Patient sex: F
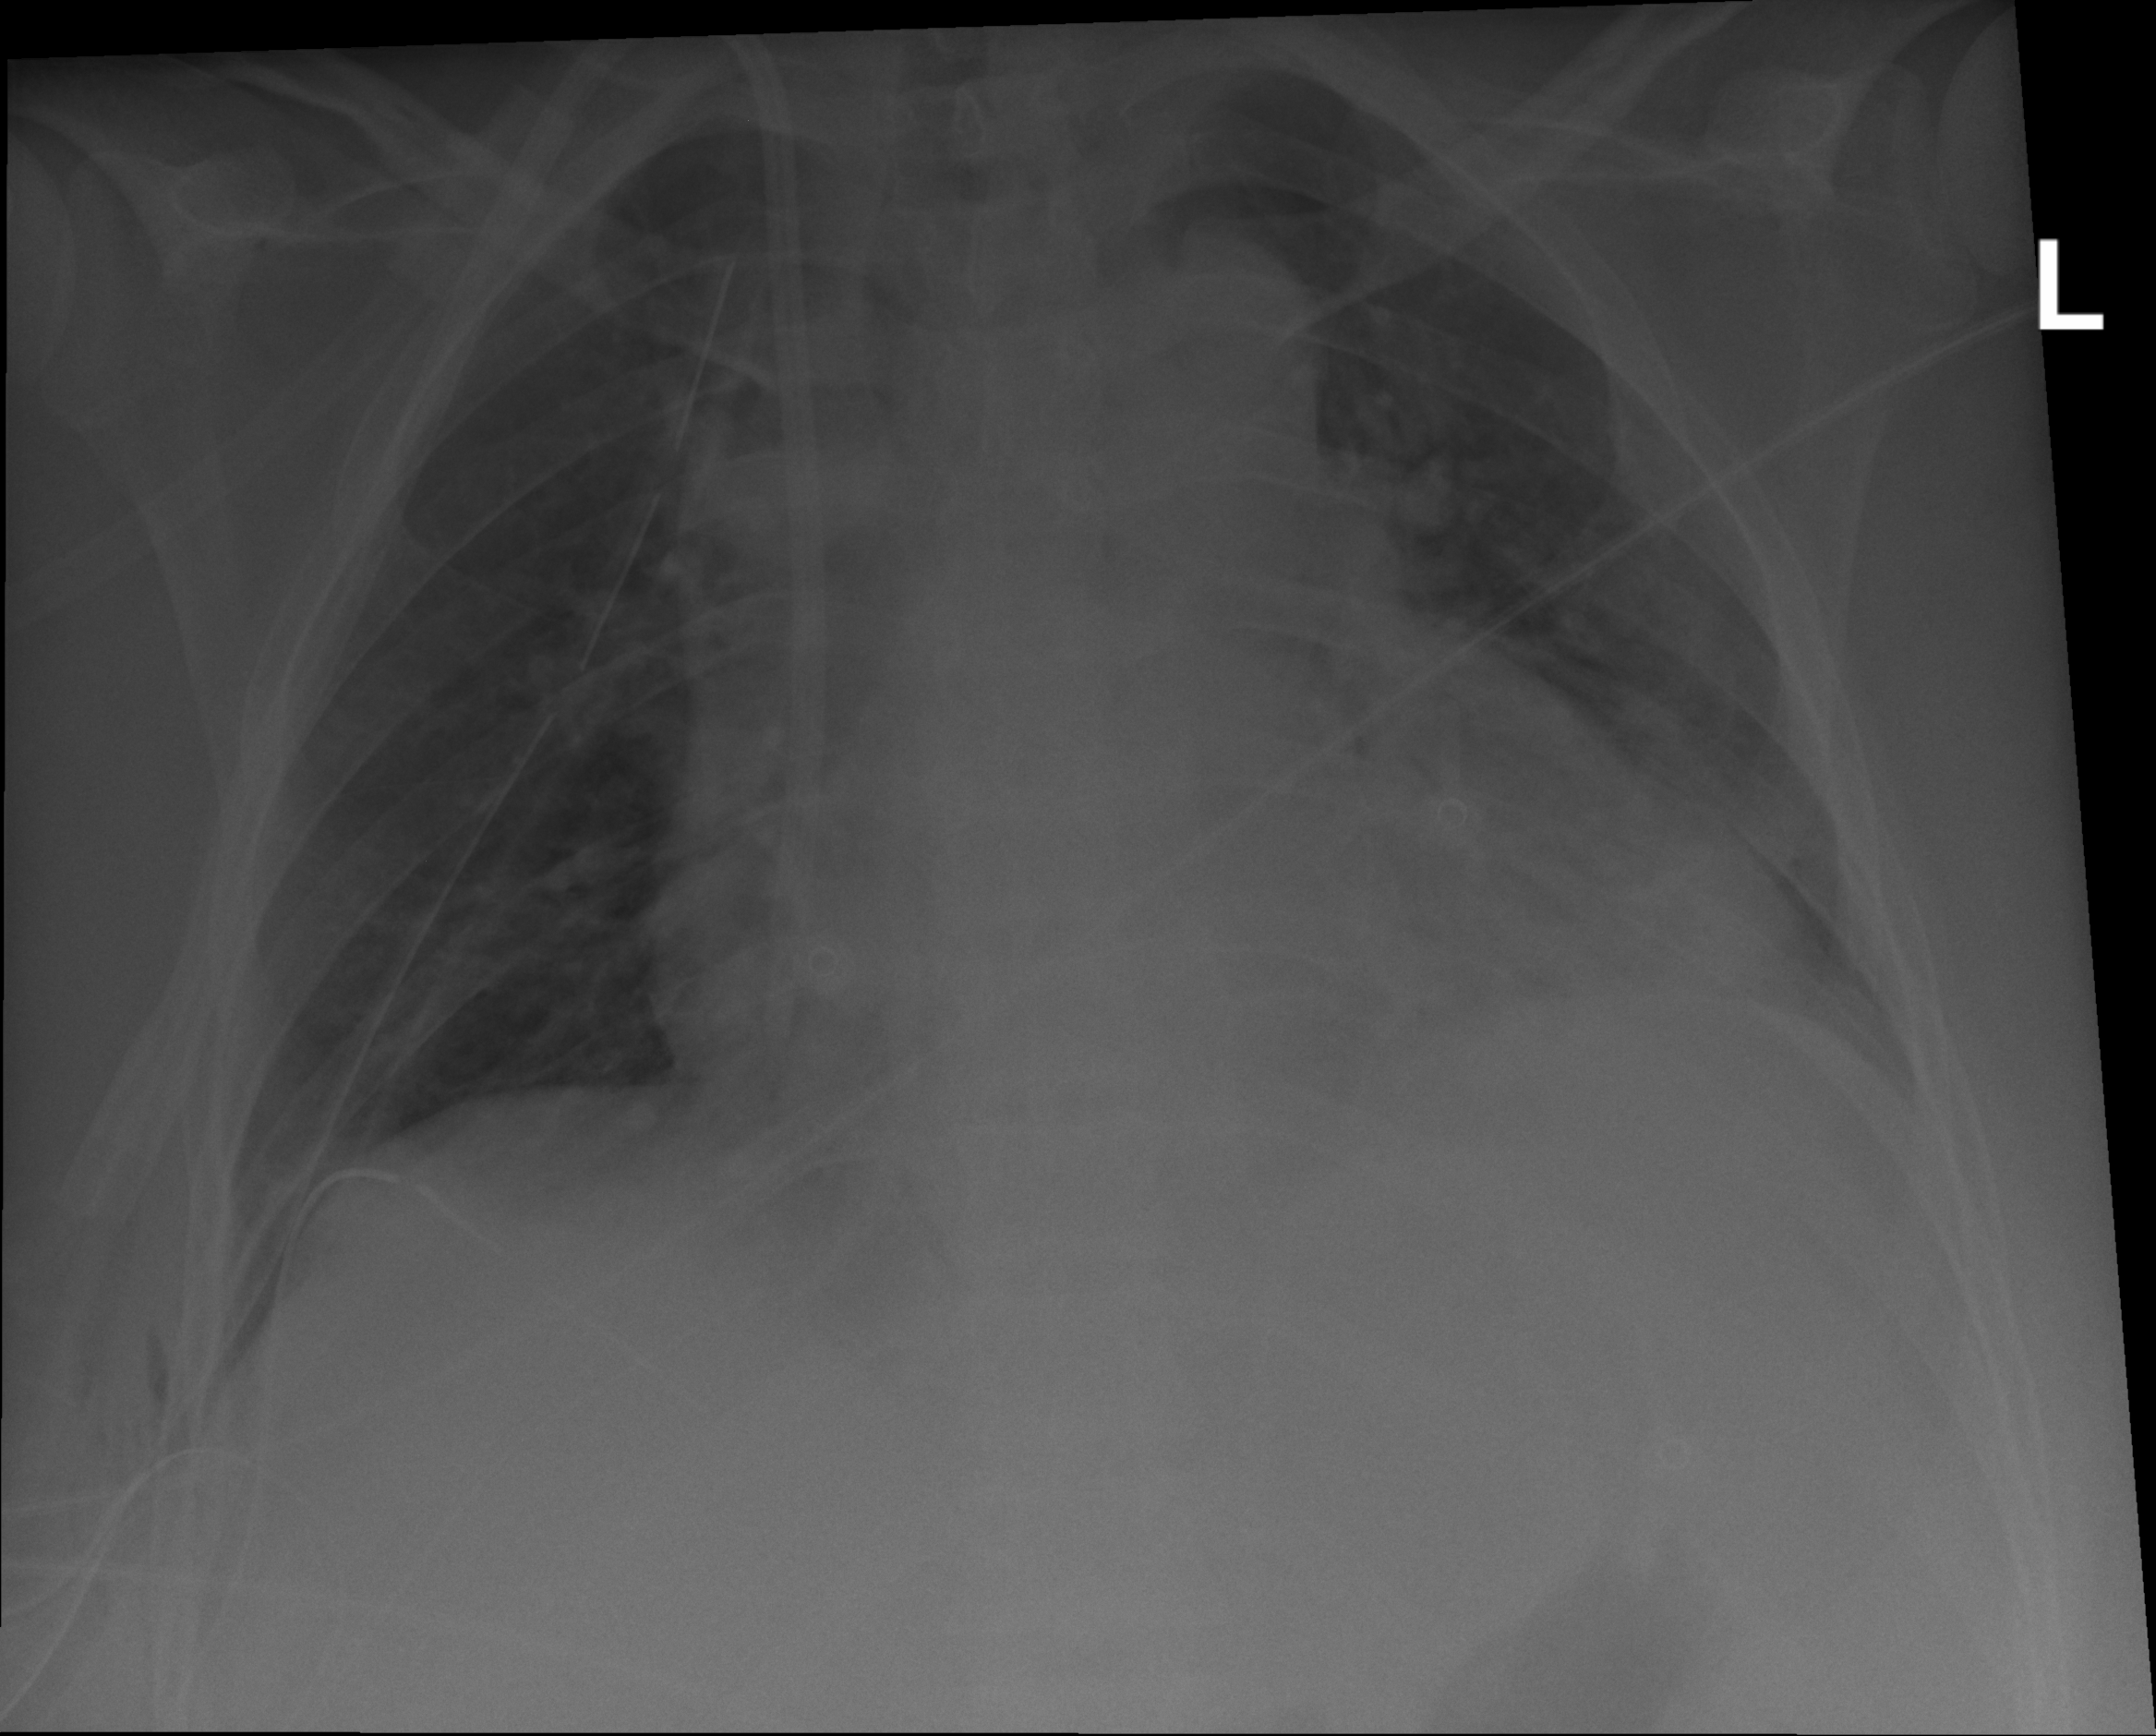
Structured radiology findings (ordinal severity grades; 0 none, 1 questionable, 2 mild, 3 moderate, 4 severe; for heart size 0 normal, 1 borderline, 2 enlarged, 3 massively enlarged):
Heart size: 3
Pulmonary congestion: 2
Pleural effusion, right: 0
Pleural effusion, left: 0
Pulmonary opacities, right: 0
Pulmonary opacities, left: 0
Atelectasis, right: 1
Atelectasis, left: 1